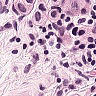
Metastatic tissue present: yes